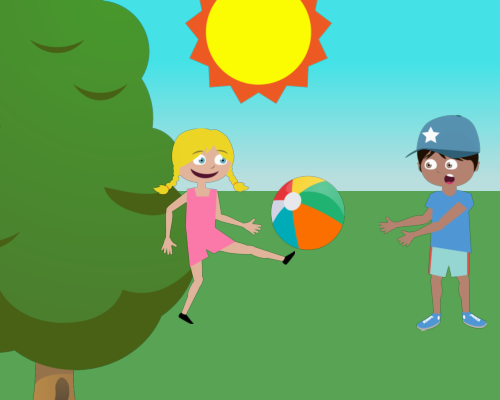
big sun on center right crop on top medium fluffy tree on left crop top right of tree is a smile girl with leg kicking beach ball faces right a girl shoulders  at horizon and head on tree on right a surprised boy hands front faces left and wears a blue hat